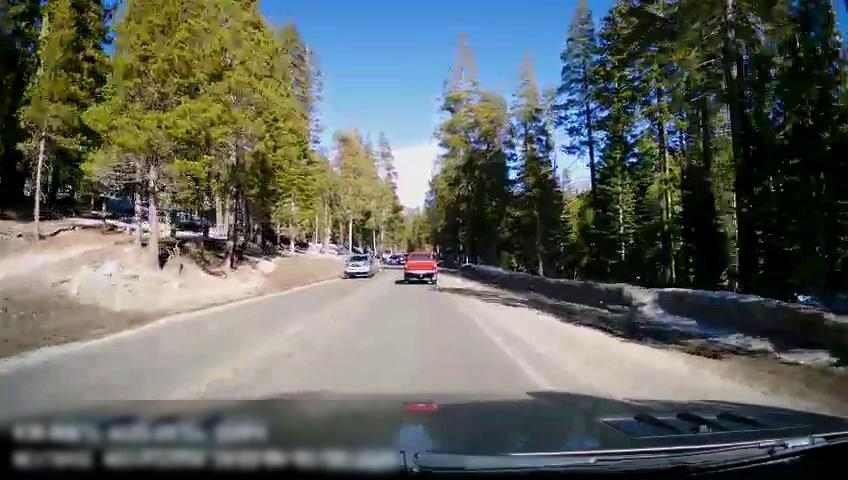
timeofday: Day
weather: Sunny
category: Drivable Space
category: Vehicles | SUV
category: Vehicles | SUV
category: Vehicles | Truck
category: Lanes | Opposite Lane
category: Lanes | Opposite Lane
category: Lanes | Current Lane
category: Lanes | Current Lane